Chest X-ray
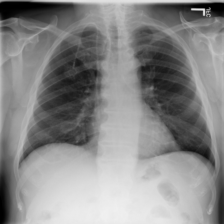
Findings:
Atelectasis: negative
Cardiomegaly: negative
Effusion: negative
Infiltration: negative
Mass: negative
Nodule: negative
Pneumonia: negative
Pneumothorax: negative
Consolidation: negative
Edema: negative
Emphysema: negative
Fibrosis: negative
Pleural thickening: negative
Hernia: negative